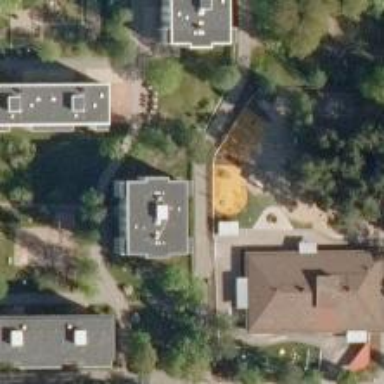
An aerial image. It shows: Playground area for leisure land.